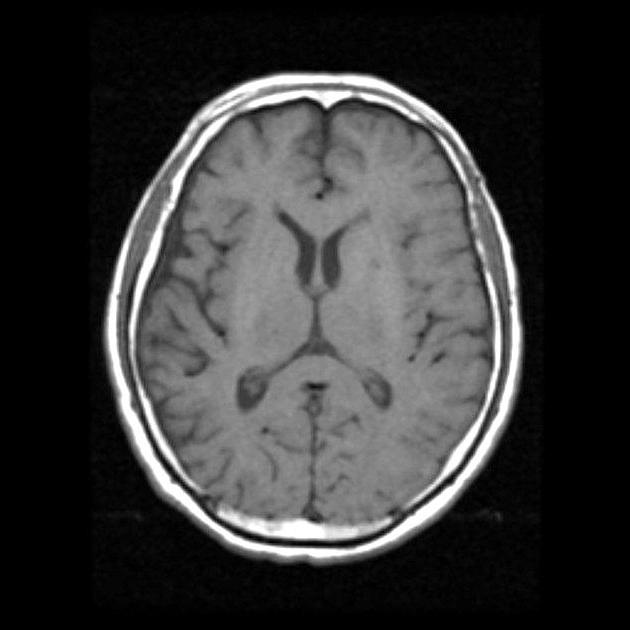
Label: notumor